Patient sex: M
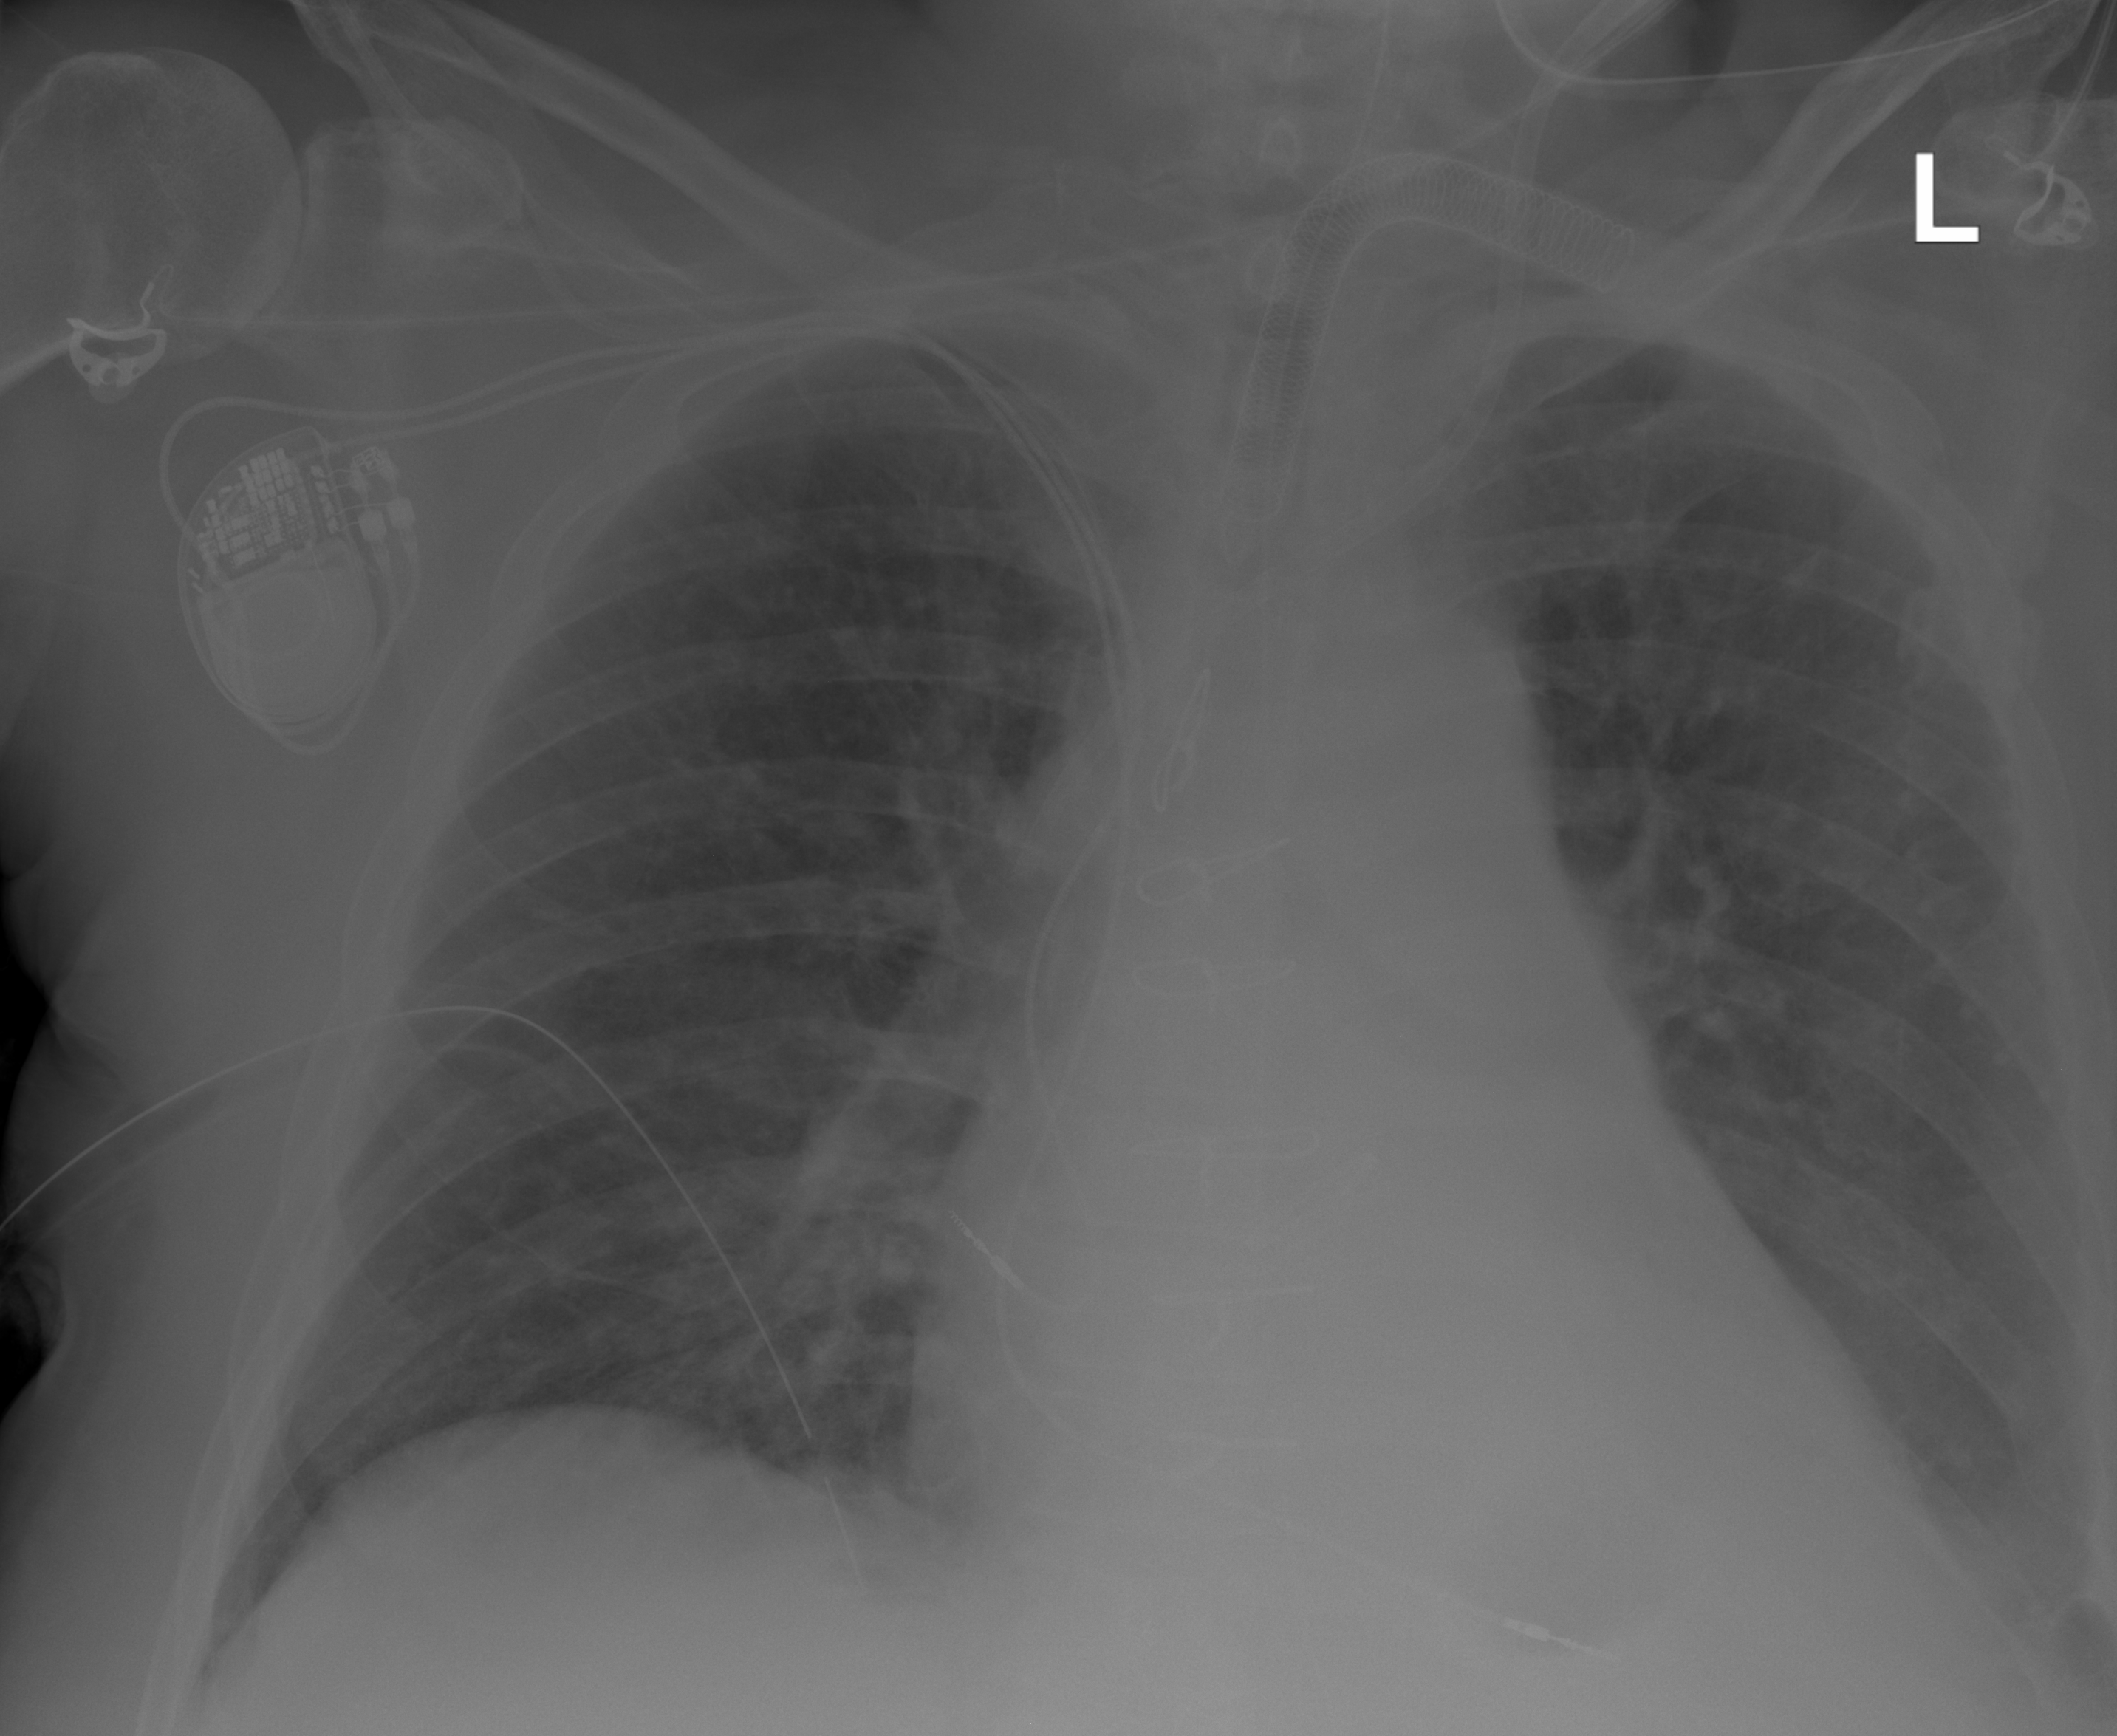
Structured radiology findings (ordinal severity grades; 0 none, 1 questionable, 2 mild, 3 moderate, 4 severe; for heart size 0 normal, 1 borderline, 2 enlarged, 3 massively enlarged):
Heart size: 0
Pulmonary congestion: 2
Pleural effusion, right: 0
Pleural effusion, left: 2
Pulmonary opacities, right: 0
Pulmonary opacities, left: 0
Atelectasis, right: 0
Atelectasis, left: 2